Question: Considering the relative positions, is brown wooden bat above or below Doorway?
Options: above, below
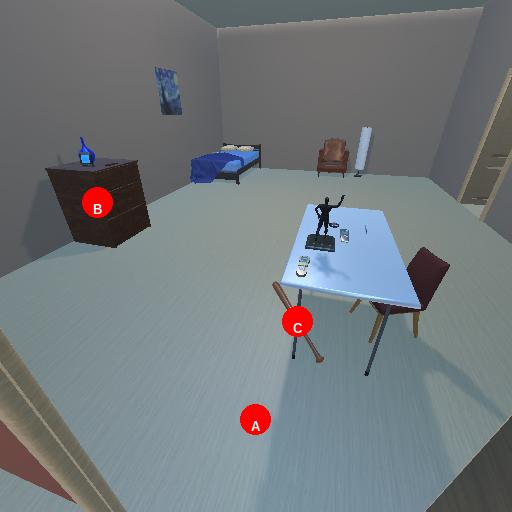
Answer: above